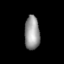
Tissue: lung
Cell type: Endothelial cells
Senescence score: 0.5853
Nuclear area (px): 505
Mean DAPI intensity: 148.855